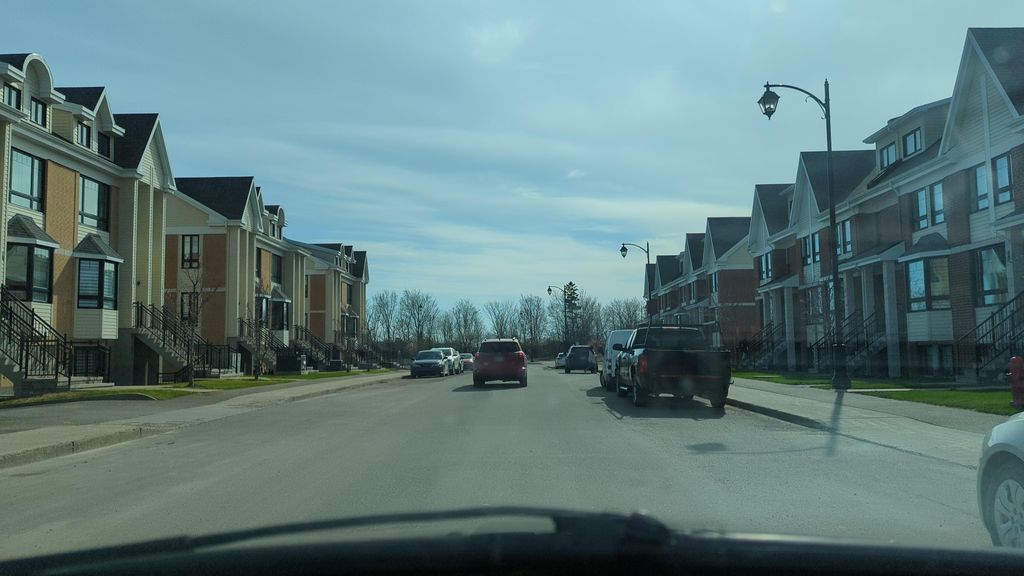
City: quebec_city